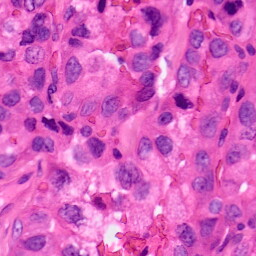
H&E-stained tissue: Lung